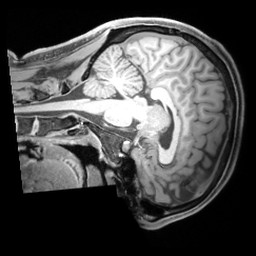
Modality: T1w
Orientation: sagittal
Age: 25
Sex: male
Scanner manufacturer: siemens
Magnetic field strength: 3 T
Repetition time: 1.97 s
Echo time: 0.00206 s